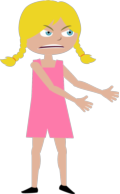
mad girl